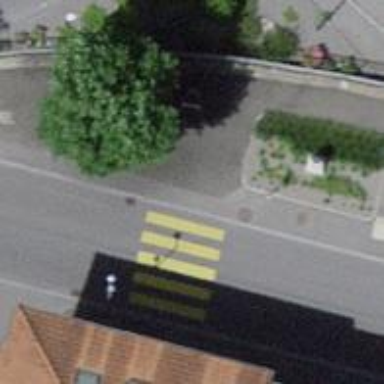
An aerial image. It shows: Kerb barrier.